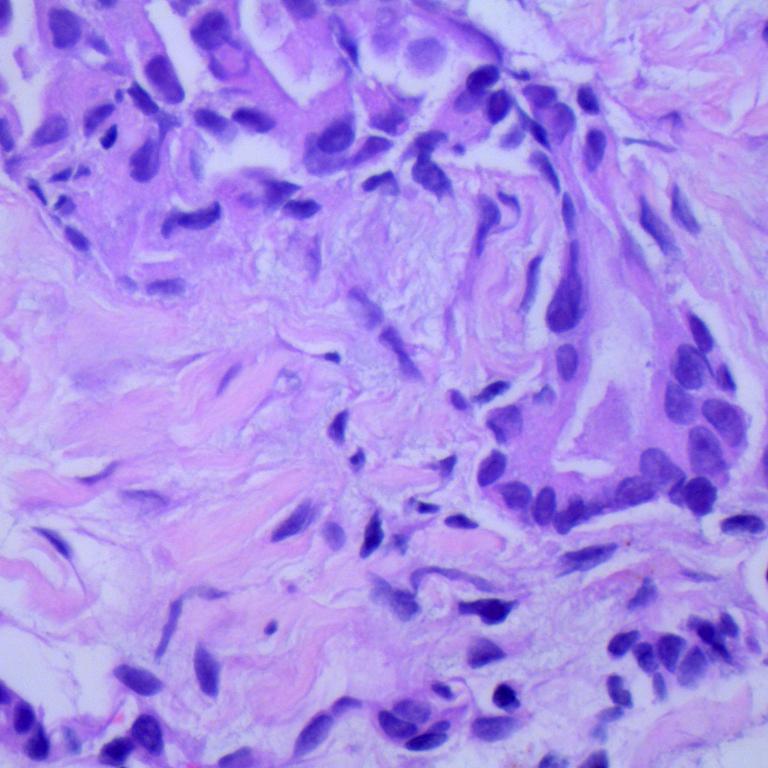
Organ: lung
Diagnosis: adenocarcinomas